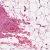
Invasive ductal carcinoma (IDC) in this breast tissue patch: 0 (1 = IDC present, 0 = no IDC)